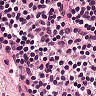
Metastatic tissue present: no